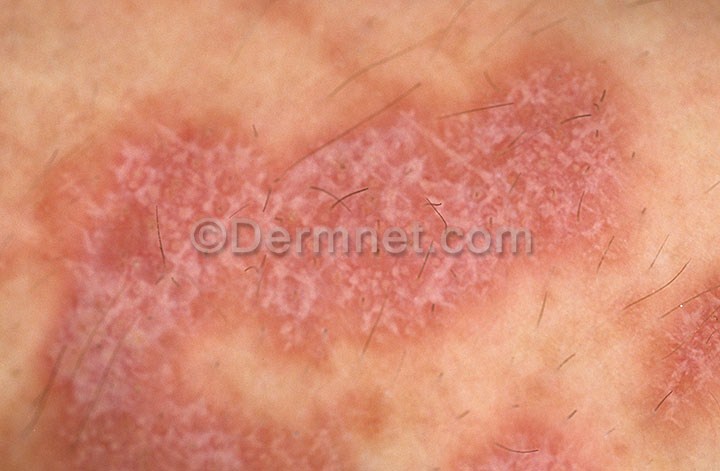
Disease: Nail Fungus and other Nail Disease